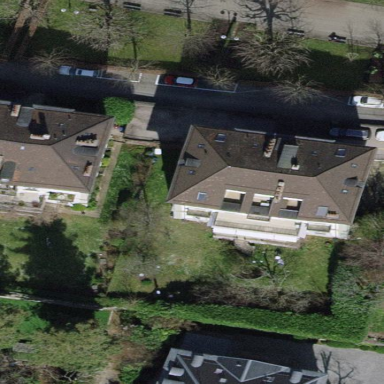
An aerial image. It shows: Apartments building with mansard roof.